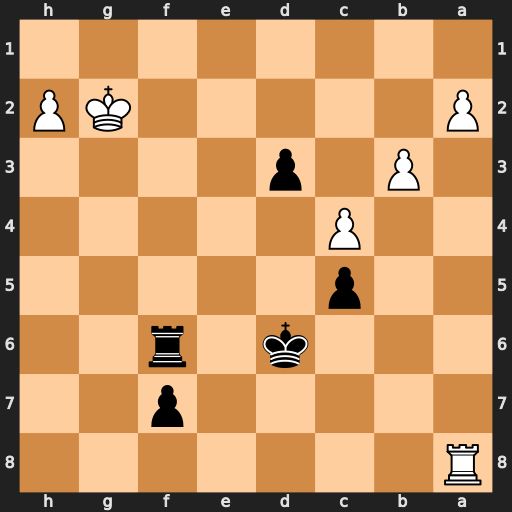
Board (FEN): R7/5p2/3k1r2/2p5/2P5/1P1p4/P5KP/8
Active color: b
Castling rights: -
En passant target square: -
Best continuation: Ke5 Rd8 Ke4